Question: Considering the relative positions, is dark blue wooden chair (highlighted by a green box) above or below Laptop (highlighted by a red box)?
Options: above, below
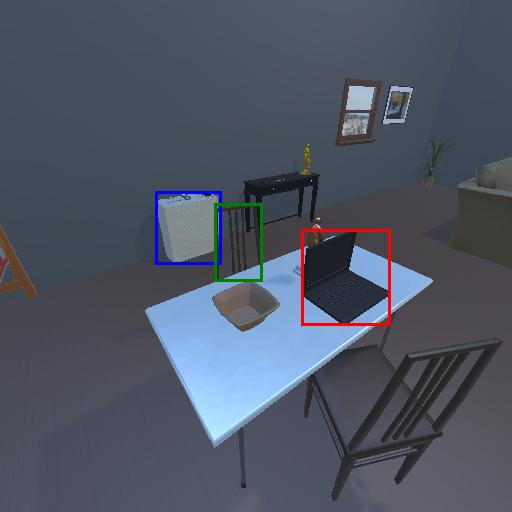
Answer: above